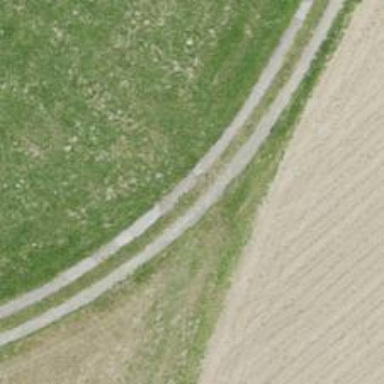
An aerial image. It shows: Grass track with grade 2 tracktype.